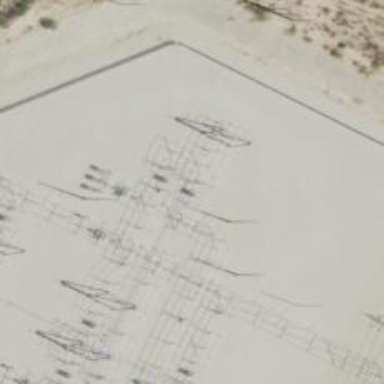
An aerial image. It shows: Switch used for power control.